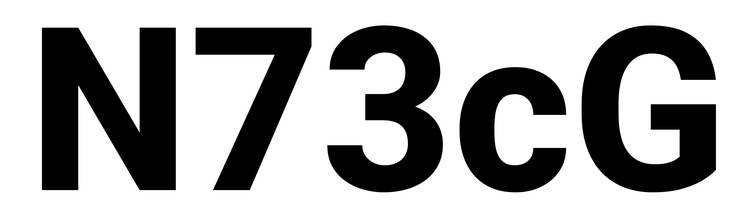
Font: Roboto_ExtraBold